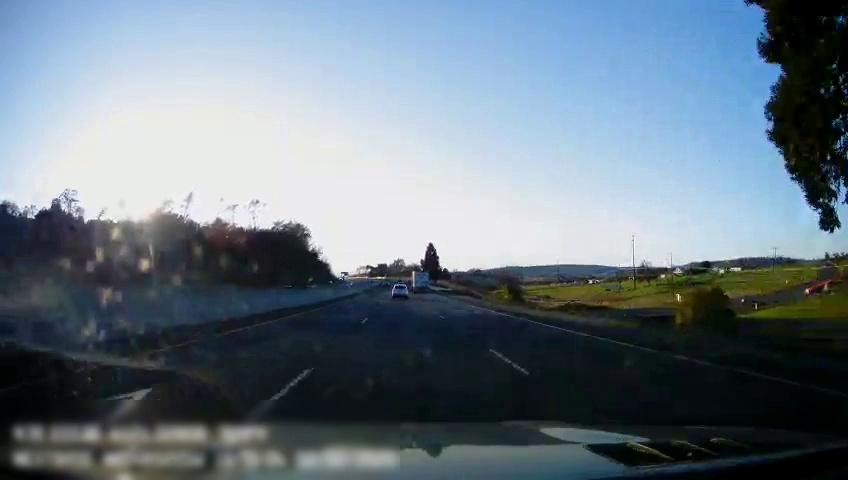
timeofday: Day
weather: Sunny
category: Drivable Space
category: Drivable Space
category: Vehicles | SUV
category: Vehicles | Other LV
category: Lanes | Current Lane
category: Lanes | Current Lane
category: Lanes | Alternate Lane
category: Lanes | Alternate Lane